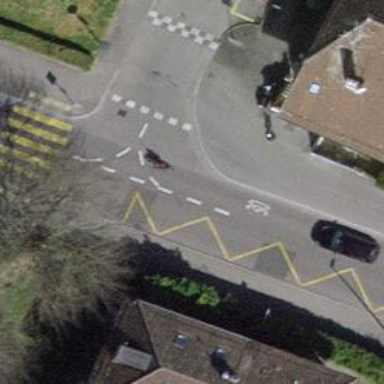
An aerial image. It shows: Asphalt sidewalk along the footway.